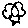
Label: flower